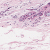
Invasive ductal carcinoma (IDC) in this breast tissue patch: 0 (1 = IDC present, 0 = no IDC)